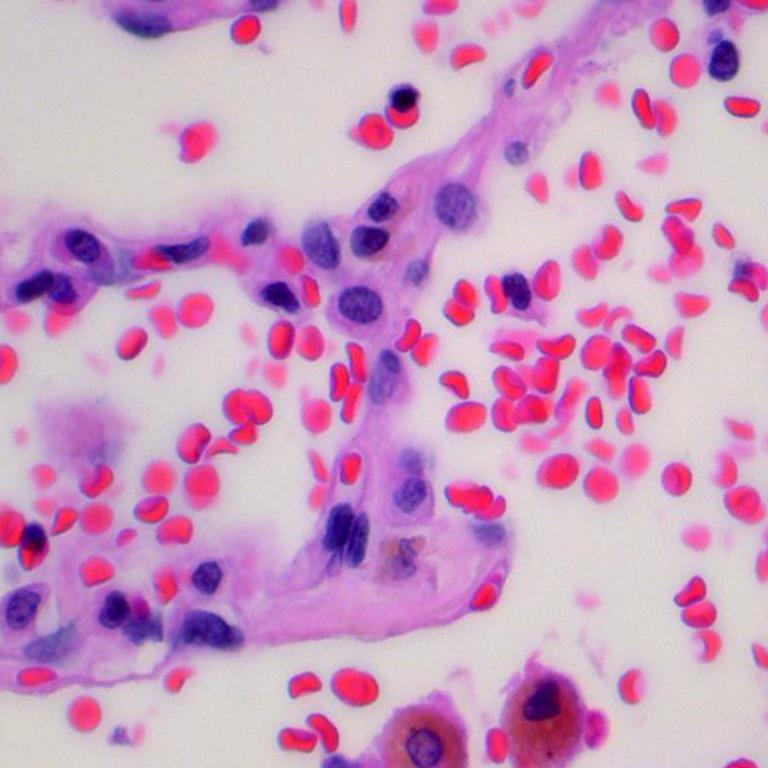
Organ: lung
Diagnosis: benign